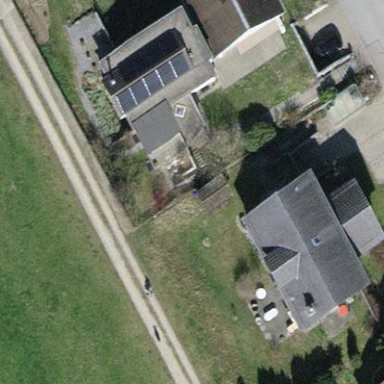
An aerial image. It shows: Building with tile roof.